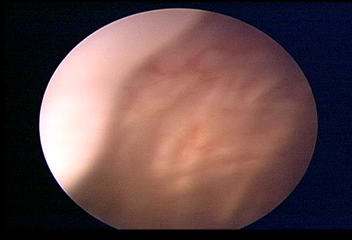
Modality: WLC
Class: Normal mucosa
Bladder cancer association: No